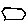
Label: hexagon